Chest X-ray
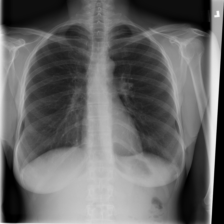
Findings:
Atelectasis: negative
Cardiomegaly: negative
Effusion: negative
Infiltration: negative
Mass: negative
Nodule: negative
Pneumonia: negative
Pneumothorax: negative
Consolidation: negative
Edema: negative
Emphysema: negative
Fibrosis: negative
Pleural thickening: negative
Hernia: negative